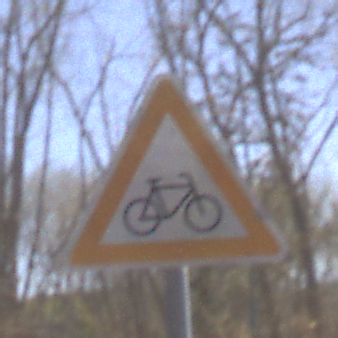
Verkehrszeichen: RadverkehrLinks
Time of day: Midday
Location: Outdoor (Nature)
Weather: Clear
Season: NotSpecified
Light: Natural